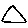
Label: triangle